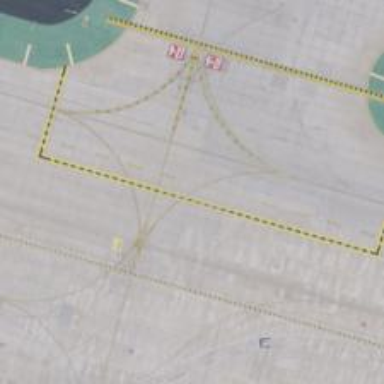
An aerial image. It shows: View of taxiway at the airport.